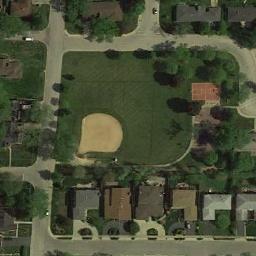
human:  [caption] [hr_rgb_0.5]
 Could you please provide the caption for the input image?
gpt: There is a white house on the edge of the baseball field .

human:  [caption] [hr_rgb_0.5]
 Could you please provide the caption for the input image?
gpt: A baseball diamond next to a sport area and some houses around it .

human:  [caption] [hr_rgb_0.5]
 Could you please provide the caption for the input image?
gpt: There is a baseball diamond in the grass along the roads surrounded by the houses and trees .

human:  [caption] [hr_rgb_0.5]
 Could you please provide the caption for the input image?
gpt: A baseball diamond is surrounded by many buildings and trees with a road pass by .

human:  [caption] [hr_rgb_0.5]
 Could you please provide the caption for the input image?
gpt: Many buildings are next to  the  baseball diamond .